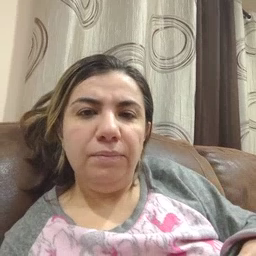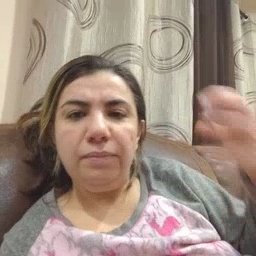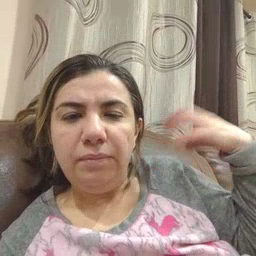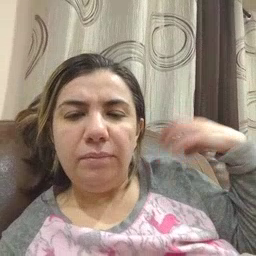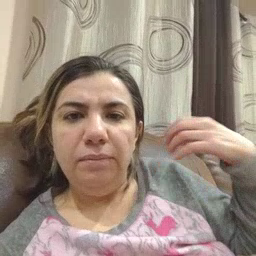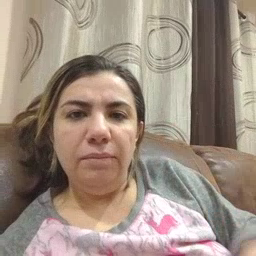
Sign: sun